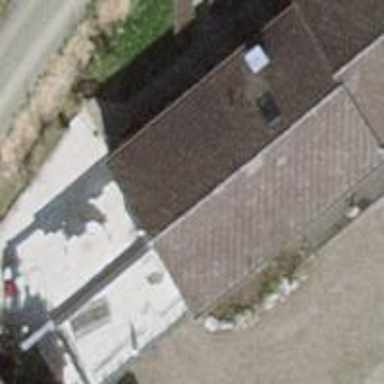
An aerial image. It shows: Building with tile roof.